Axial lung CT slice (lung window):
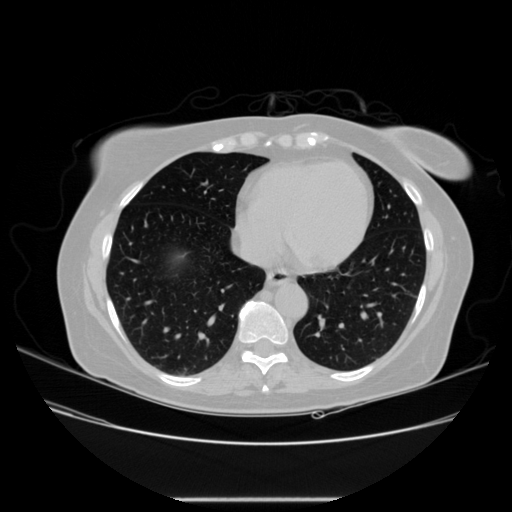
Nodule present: no